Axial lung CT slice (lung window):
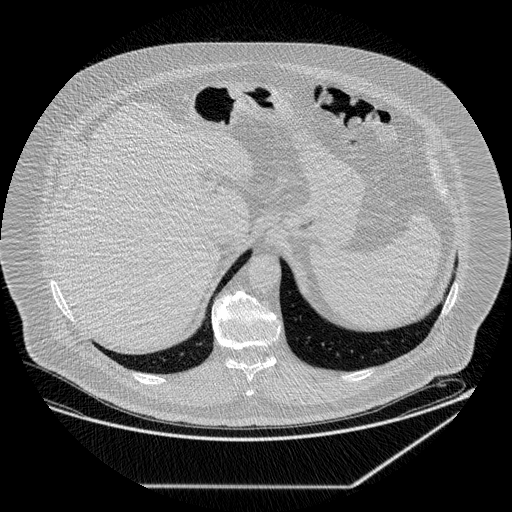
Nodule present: no